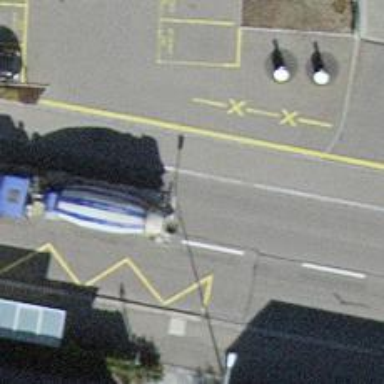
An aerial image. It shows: Public transport stop position.